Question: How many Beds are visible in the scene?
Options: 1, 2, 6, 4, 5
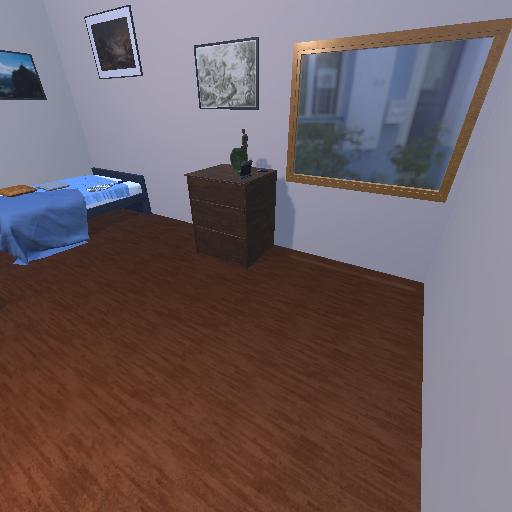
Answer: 1